Question: I'm setting up SwiftGen in the project and want to create a nested enum of assets like shown in the docs...

<URL>
I've tried multiple ways to set up the assets catalog and different config options in the yml but I can't get the output to look like it does in the readme with multiple namespaces...
All I get is a single flat enum with all the images in it...
'''
public enum Asset {
public static let arrowBack = ImageAsset(name: "arrow-back")
public static let arrowBottomRight = ImageAsset(name: "arrow-bottom-right")
public static let arrowClockwise = ImageAsset(name: "arrow-clockwise")
public static let arrowDouble = ImageAsset(name: "arrow-double")
public static let arrowDown = ImageAsset(name: "arrow-down")
public static let arrowTopRight = ImageAsset(name: "arrow-top-right")
etc...
'''
How do I set up SwiftGen (or the xcassets file) to generate the nested enum as shown in the docs.
Thanks
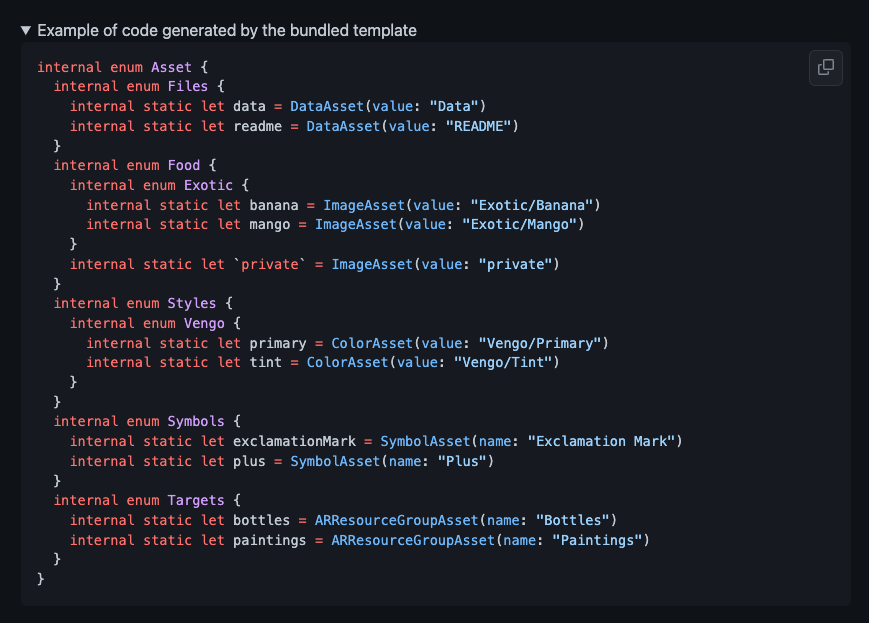
Answer: There are two ways to have nested enums in your 'Assets.swift' file (generated by SwiftGen with the swift5 template).
-
### Have multiple assets catalogs.
You can give different asset catalogs in input for the same output file name.
'''
xcassets:
inputs:
- ./Assets/Styles.xcassets
- ./Assets/Food.xcassets
outputs:
templateName: swift5
output: ./Assets.swift
params:
publicAccess: true
'''
Here the two catalogs are in the same folder then you can simplify :
'''
xcassets:
inputs: ./Assets
outputs:
templateName: swift5
output: ./Assets.swift
'''
The Assets.swift content will be :
'''
enum Asset {
enum Styles {
...
}
enum Food {
...
}
}
'''
-
### Provide namespaces to folders in the asset catalogs.
In addition to this, when you add a folder in your asset catalog you can check the "provides namespace" option (in 'Identity and type' inspector - here in my 'Food.xcasset' file).
<URL>
After that you have to specify your asset "path" when you try to access to this asset :
'Color("Exotic/mango")'
But most importantly, Swiftgen will generate a sub-enum with the items contained in the folder.
<URL>